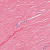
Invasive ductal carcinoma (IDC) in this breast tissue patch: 0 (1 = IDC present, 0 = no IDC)